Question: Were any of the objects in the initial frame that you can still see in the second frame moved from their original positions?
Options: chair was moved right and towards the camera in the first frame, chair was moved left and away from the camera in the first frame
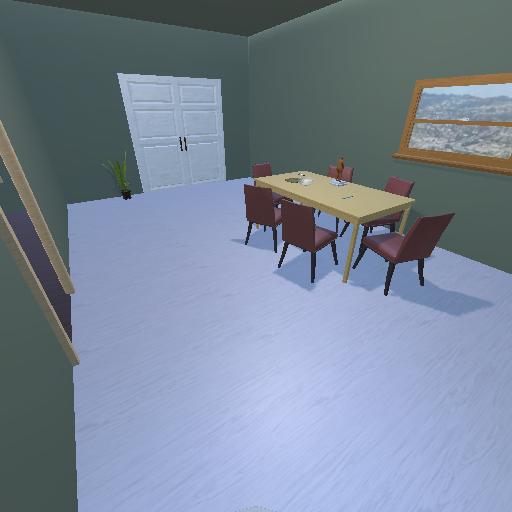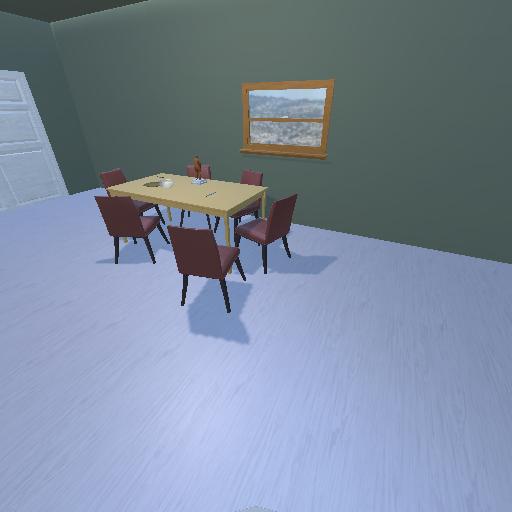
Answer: chair was moved right and towards the camera in the first frame